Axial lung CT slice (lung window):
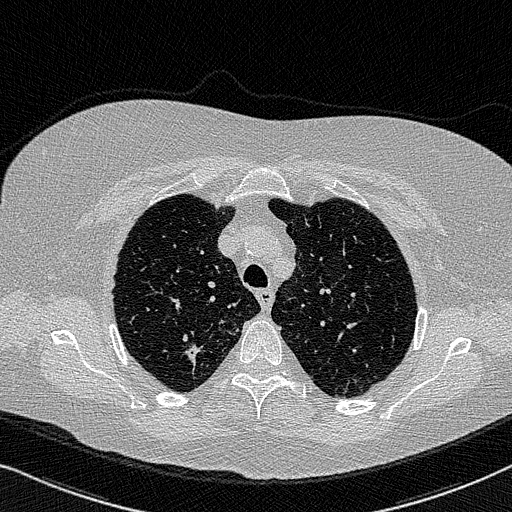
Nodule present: yes
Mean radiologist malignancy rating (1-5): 4.25